Milling tool wear sample.
Tool blade image: 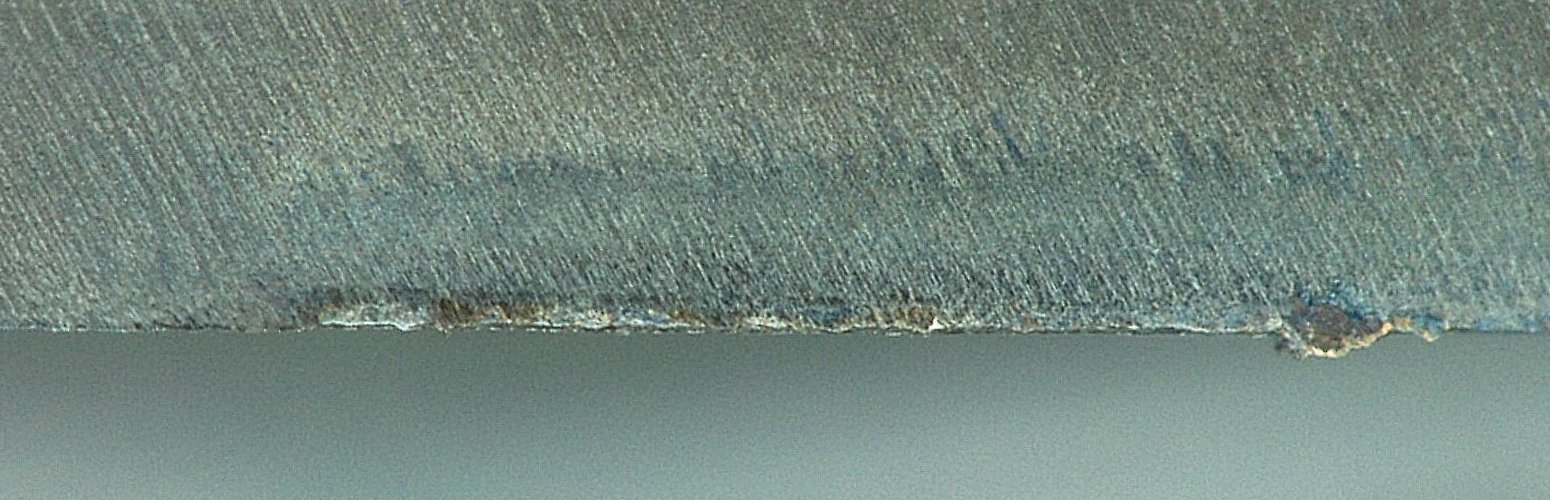
Chip image: 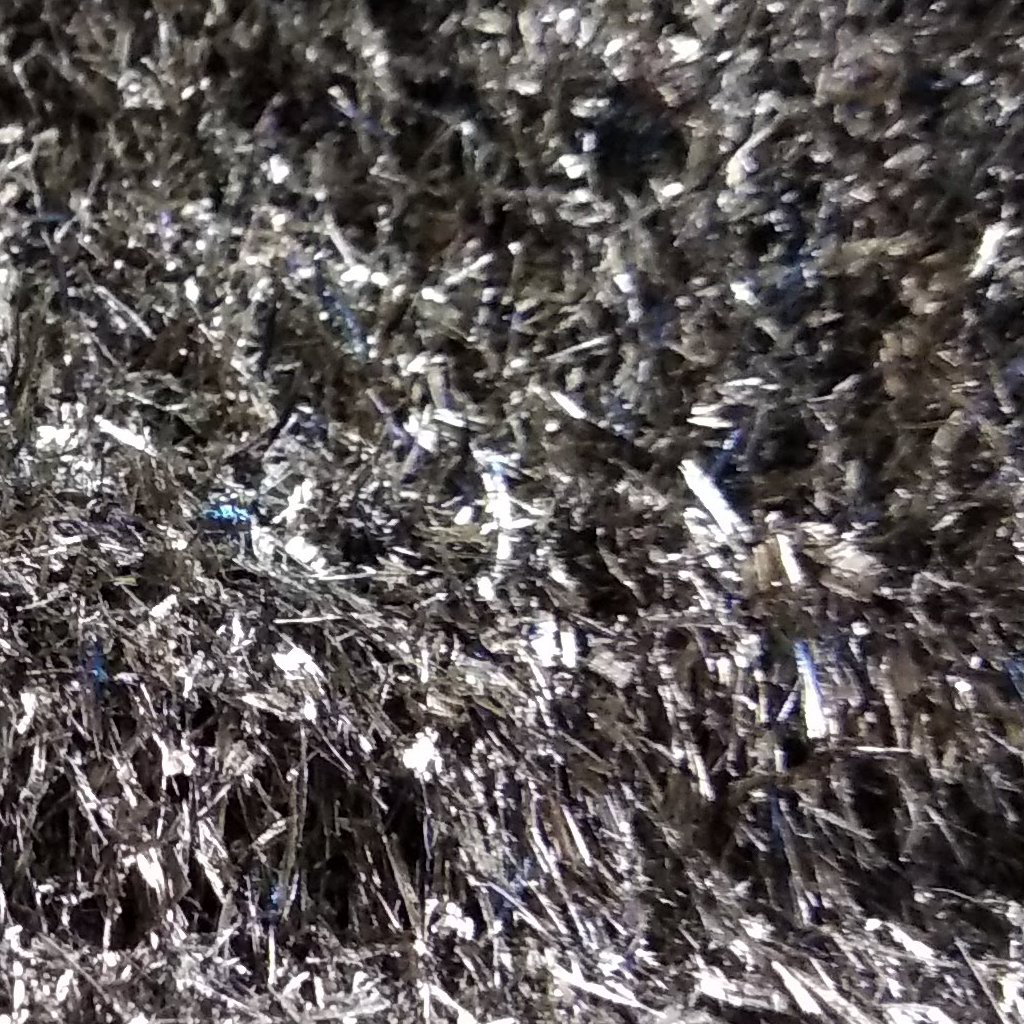
Workpiece image: 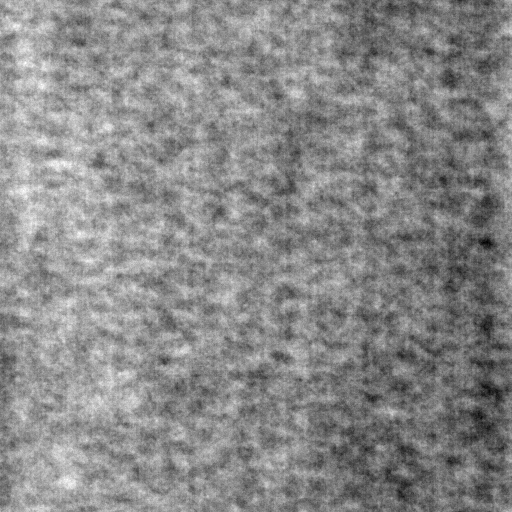
Tool wear state: used
Gaps: 11.2
Flank wear: 105.22
Overhang: 28.03
Force-signal Mel-spectrograms (X, Y, Z axes): 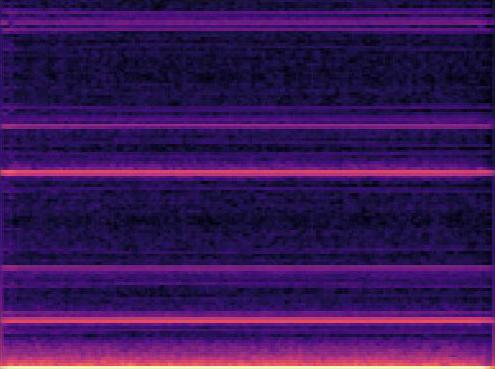 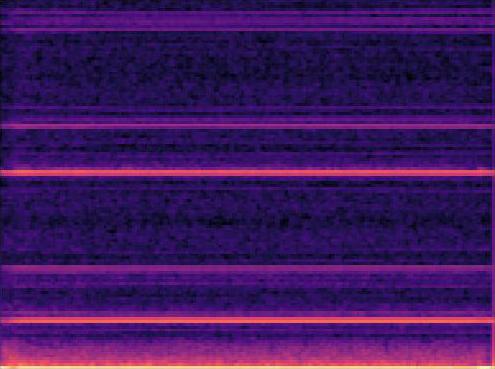 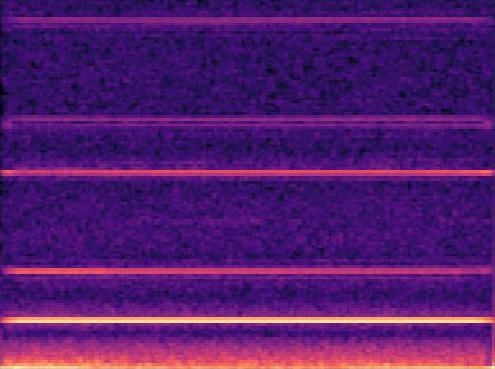
Force-signal scalograms (X, Y, Z axes): 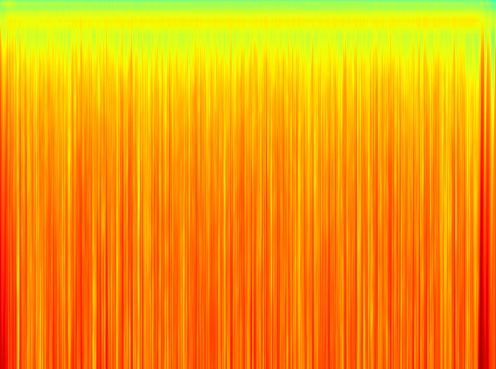 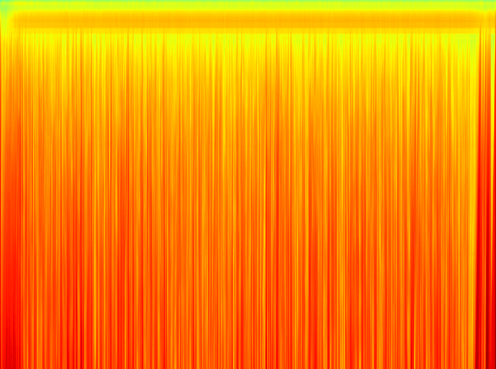 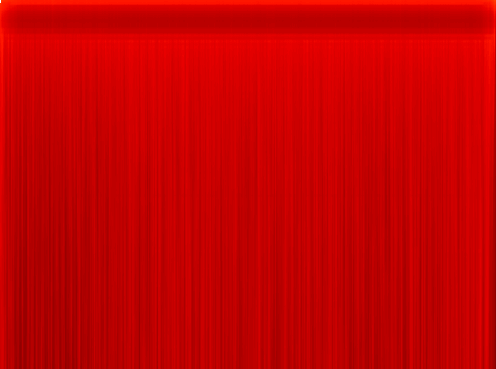
Force phase: steady_state_stabilization_wear